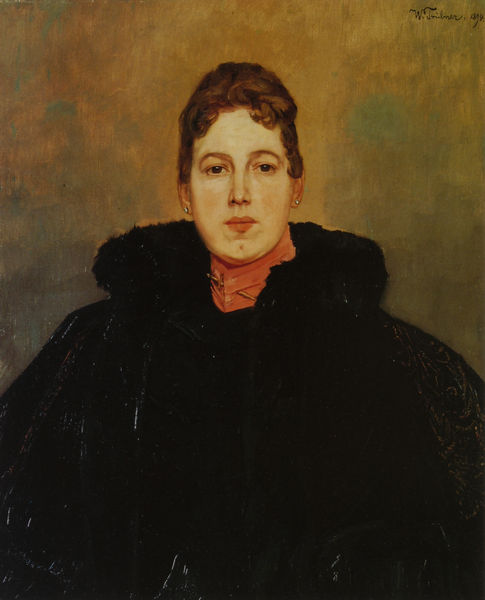
Titel: Weibliches Bildnis
Künstler: Heinrich Wilhelm Trübner
Standort: Freiburg i. B.
Institution: Augustinermuseum
Schlagwörter: blau, dunkel, gemälde, kopf, mann, umhang, weiß, grün, ocker, braun, frau, frisur, haar, hell, hintergrund, licht, mund, nase, ohrring, orange, profil, schmuck, schwarz, stirn, blick, dame, rot, tuch, malerei, jung, wand, augen, gesicht, inkarnat, kragen, pelz, spitze, weit, bild, bildnis, portrait, porträt, signatur, öl, auge, futter, haare, halbfigur, mantel, pose, realismus, reich, ohrringe, augenbrauen, brosche, brünett, en face, front, frontal, kinn, knopf, lippen, locken, ohren, perlen, schultern, oval, deutschland, fell, dutt, wangen, haltung, schwer, warm, winter, füllig, ernst, grübchen, streng, brauen, halstuch, nadel, face, geschlossen, stolz, münchen, groß, nerz, ölmalerei, gekämmt, pelzmantel, trübner, frontalansicht, antlitz, frontaler, frontansicht, hochfrisur, kühl, lenbach, roter kragen, ohrschmuck, cape, direkt, komisch, wilhelm, perlenohrring, bils, fibel, fiebel, physiognomie, single, frai, intelligent, von vorn, t, ace-en-face, elz, 19.jahrhundert, dame mit pelz